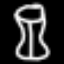
Label: hourglass